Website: crate-barrel
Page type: payment
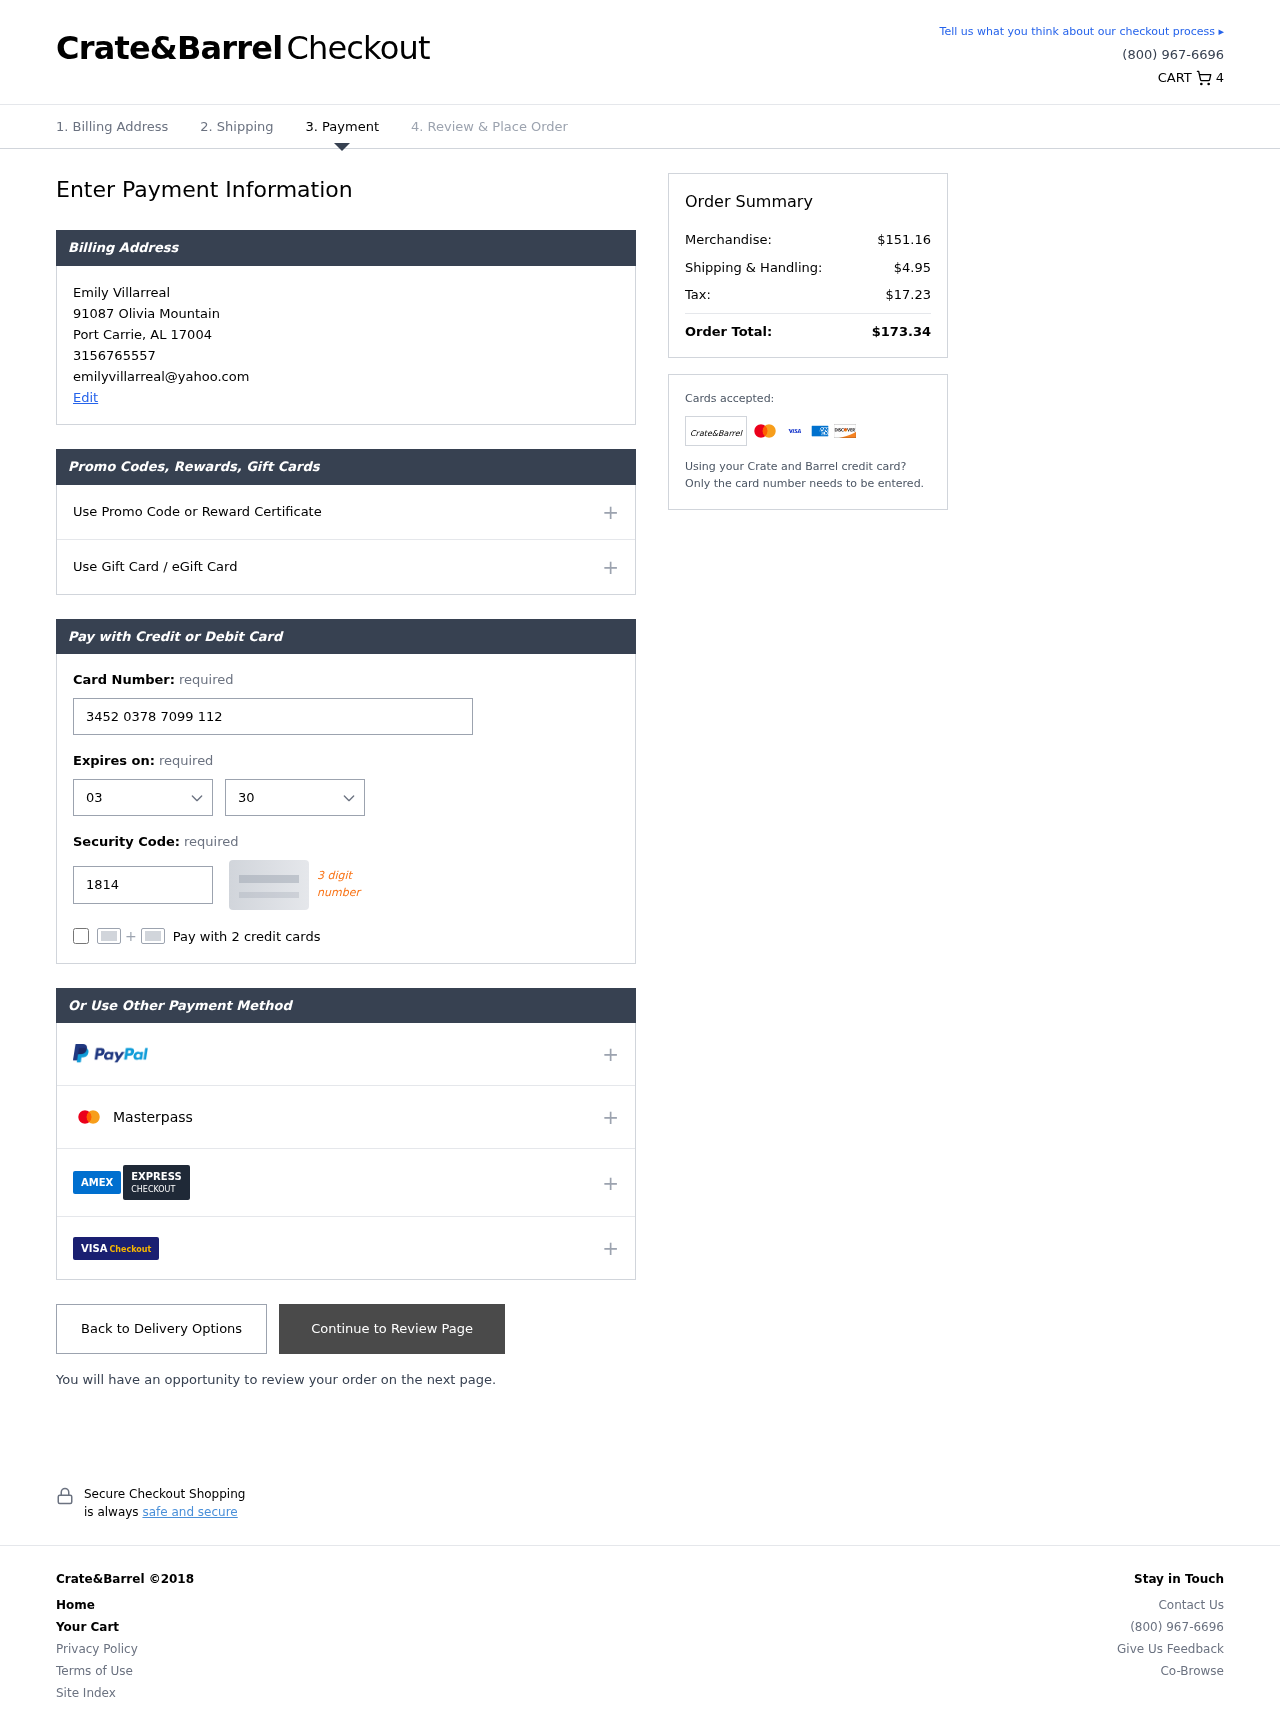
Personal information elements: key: PII_CARD_CVV
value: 1814
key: PII_CARD_EXPIRY_MONTH
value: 03
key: PII_CARD_EXPIRY_YEAR
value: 30
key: PII_CARD_NUMBER
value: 3452 0378 7099 112
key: PII_CITY
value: Port Carrie
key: PII_EMAIL
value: emilyvillarreal@yahoo.com
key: PII_FULLNAME
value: Emily Villarreal
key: PII_PHONE
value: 3156765557
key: PII_POSTCODE
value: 17004
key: PII_STATE_ABBR
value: AL
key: PII_STREET
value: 91087 Olivia Mountain
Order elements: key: ORDER_NUM_ITEMS
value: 4
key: ORDER_SUBTOTAL
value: $151.16
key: ORDER_SHIPPING_COST
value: $4.95
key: ORDER_TAX
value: $17.23
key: ORDER_TOTAL
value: $173.34